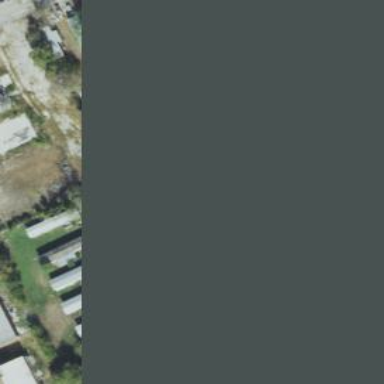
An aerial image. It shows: Residential area with mobile homes.